Question: I am new in maven utilisation, I want to use it to generate an apk of my android appication. When i am launching the "compile" and others i recieve this error message :
'''
[ERROR] Failed to execute goal org.apache.maven.plugins:maven-compiler-plugin:2.3.2:compile (default-compile) on project android.app: Compilation failure
[ERROR] Unable to locate the Javac Compiler in:
[ERROR] C:\Program Files\Java\jre7\..\lib ools.jar
[ERROR] Please ensure you are using JDK 1.4 or above and
[ERROR] not a JRE (the com.sun.tools.javac.Main class is required).
[ERROR] In most cases you can change the location of your Java
[ERROR] installation by setting the JAVA_HOME environment variable.
'''
So I set the JAVA_HOME to my jdk with that :
But I still have the same problem even after restart my computer.
Do you have any idea why ?
EDIT----
I don't know if it change something but I am using eclipse to launch maven build
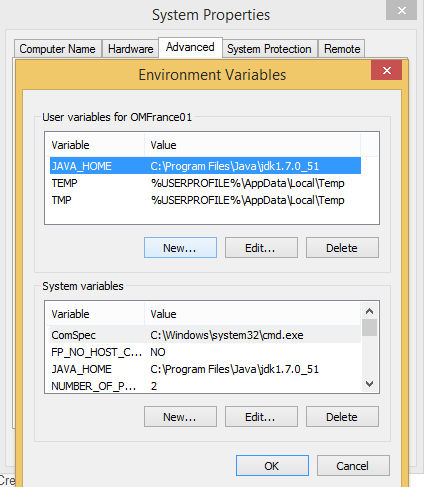
Answer: I'm supposing you use Eclipse, or not?
For Eclipse:
Click on Debug->Debug Configurations.... Click on Maven Build, select the one u use. You have a tab called JRE. Click on it. There is the place where you can get the choice.
Normally Maven takes the JRE/JDK which is set default in Eclipse, so if you didn't change your default JRE/JDK i nyour workspace then it will be like that.